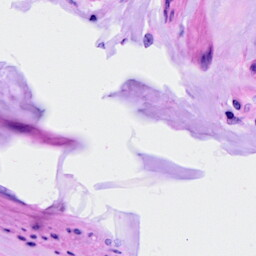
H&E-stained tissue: Ovarian